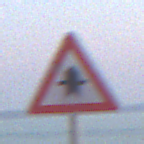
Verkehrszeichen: Vorfahrt
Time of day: SunriseSunset
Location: Outdoor (Urban)
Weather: Clear
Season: NotSpecified
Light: Natural